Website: bh-photo
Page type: store-pickup
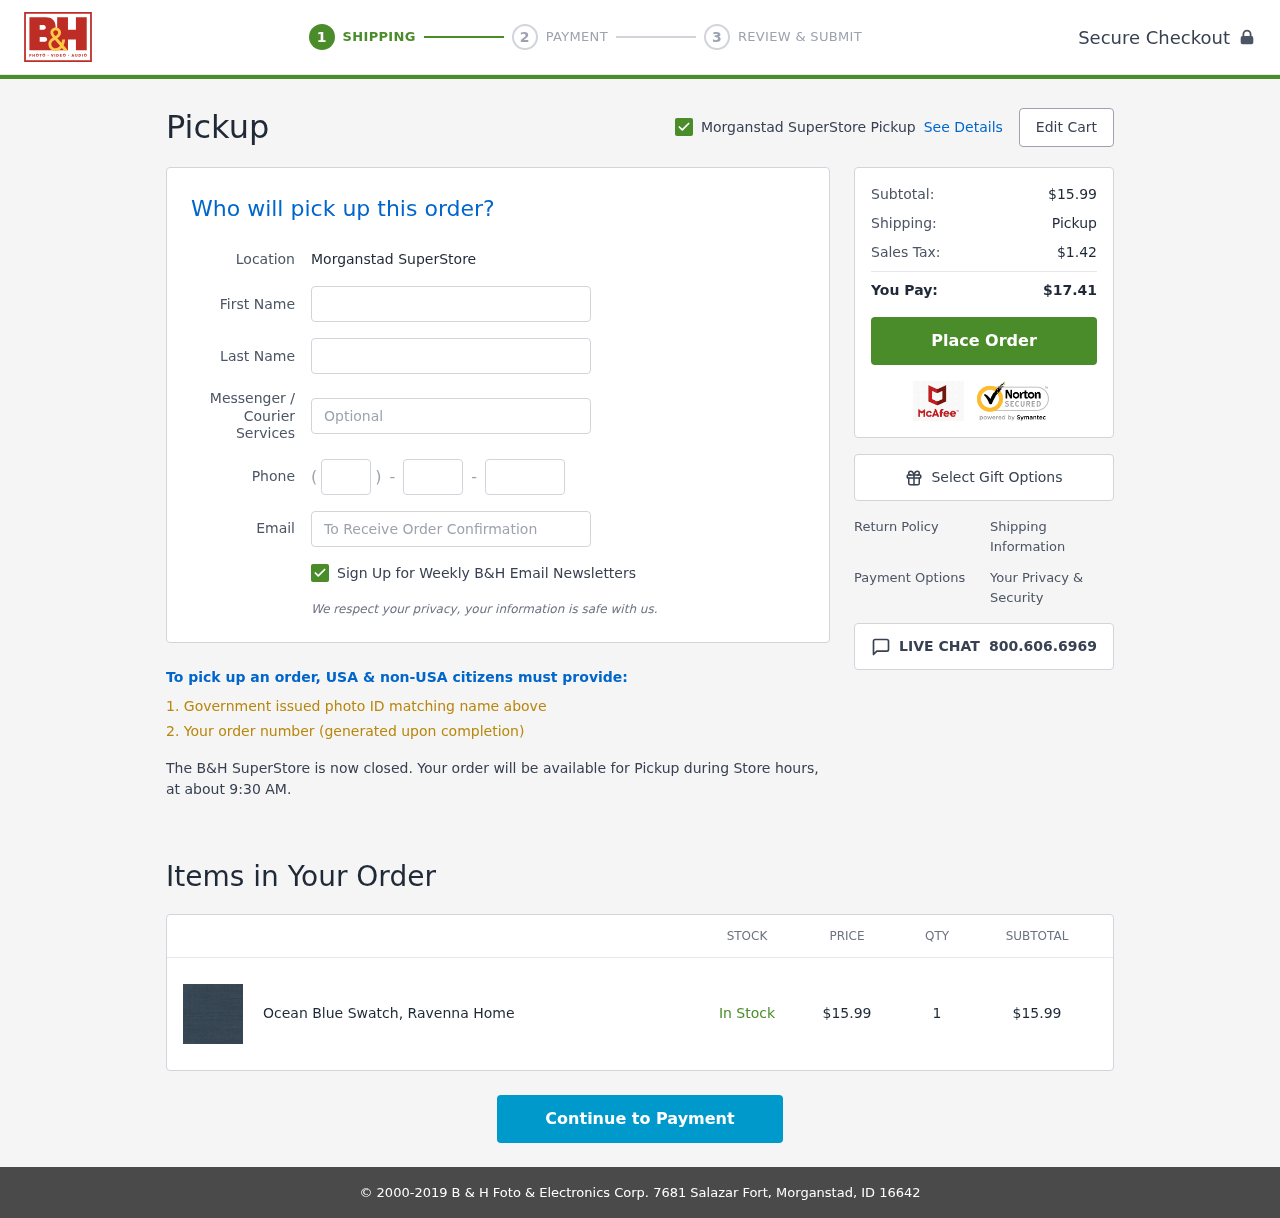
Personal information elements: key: PII_EMAIL
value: cjohnson@yahoo.com
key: PII_FIRSTNAME
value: Carmen
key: PII_LASTNAME
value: Johnson
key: PII_LOCATION1_CITY
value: Morganstad SuperStore Pickup
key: PII_LOCATION1_CITY
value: Morganstad SuperStore
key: PII_PHONE_AREA
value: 940
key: PII_PHONE_PREFIX
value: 242
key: PII_PHONE_SUFFIX
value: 1194
Product elements: key: PRODUCT1_NAME
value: Ocean Blue Swatch, Ravenna Home
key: PRODUCT1_PRICE
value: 15.99
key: PRODUCT1_QUANTITY
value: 1
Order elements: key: ORDER_SUBTOTAL
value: $15.99
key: ORDER_TAX
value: $1.42
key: ORDER_TOTAL
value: $17.41